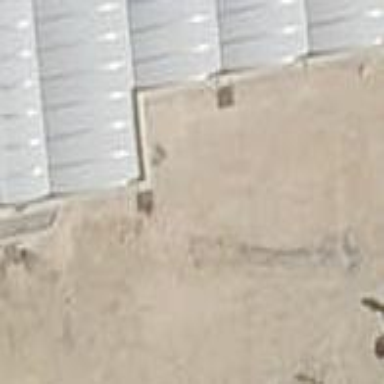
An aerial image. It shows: Car wash located under roof.